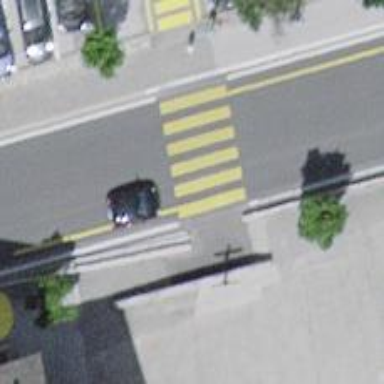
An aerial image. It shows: Zebra crossing on the road.